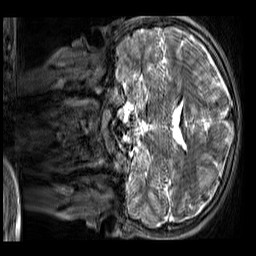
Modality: T2w
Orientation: coronal
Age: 11
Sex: male
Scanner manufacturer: siemens
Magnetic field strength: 3 T
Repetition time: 3.2 s
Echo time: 0.408 s